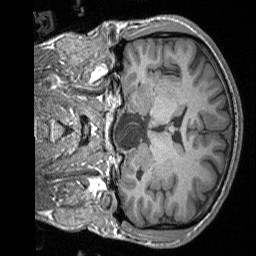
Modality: T1w
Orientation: coronal
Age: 24
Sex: male
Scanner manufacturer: siemens
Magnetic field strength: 3 T
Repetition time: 1.9 s
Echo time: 0.00252 s